Question: I have four points that make concave quad:
a(3 , 11)
b(11 , 9)
c(18 , 10)
d(8 , 1)

now i wanna get the inner angle of the (b) corner in degrees.
note: the inner angle is greater than 180 degree.
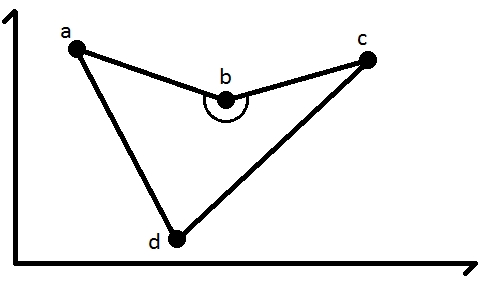
Answer: The safest way is to use inner product and cross product , the inner product can be calculated using the 4 points of the two vectors ( a->b , b->c) and using the inner product formula
'''
<ab,bc> = |ab|*|bc|* cos (abc)
cos(abc) = |ab|*|bc| / <ab,bc>
'''
this is not enough to allocate the angel uniquely since an angle and its complement has the same cos but has different sins , and here is where the cross product comes to solve the problem
'''
ab * bc = |ab|*|bc| * sin(abc)
'''
the left part can be calculated using ending points coordinates so you can calculate the sin , once sin and cos is calculated you can specify the angel appropriately .